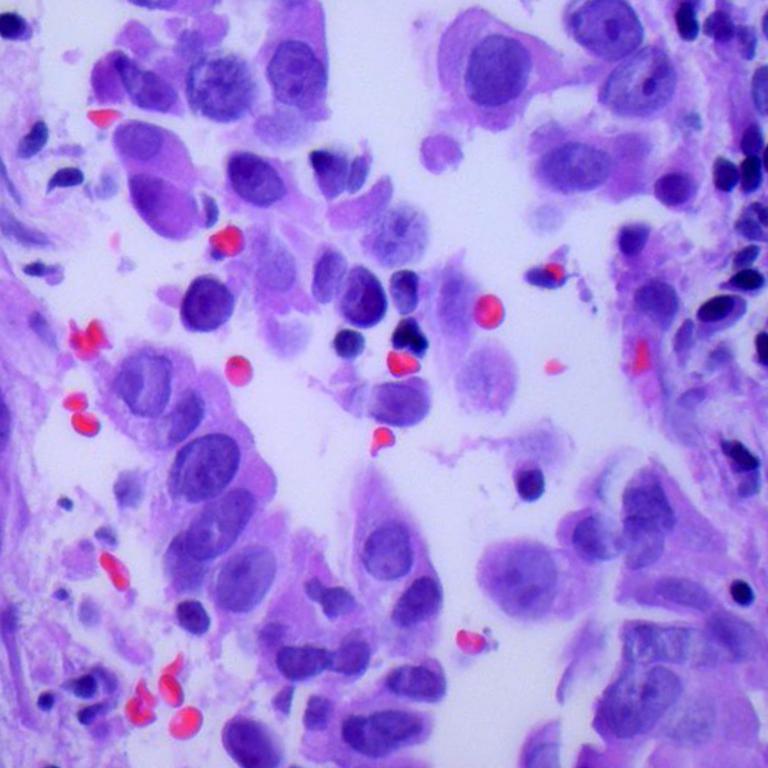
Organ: lung
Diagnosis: adenocarcinomas